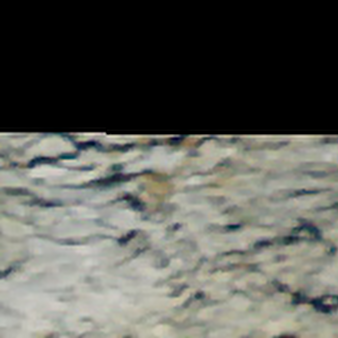
Label: other